Field crop: tomato
Growth stage: 2
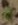
Species: solanum